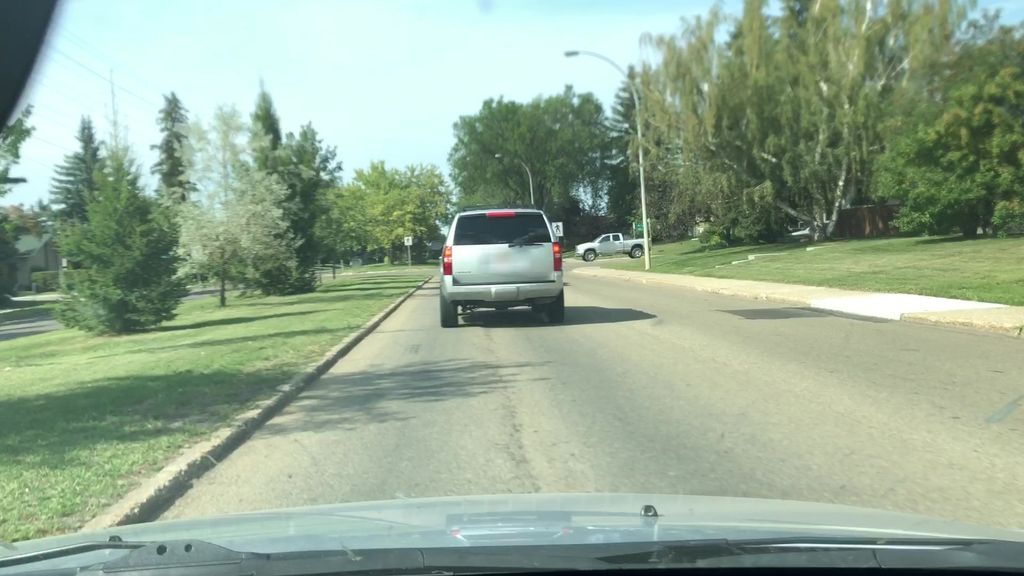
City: edmonton